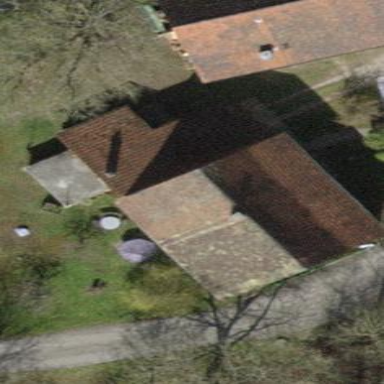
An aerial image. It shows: Detached building with gabled roof.